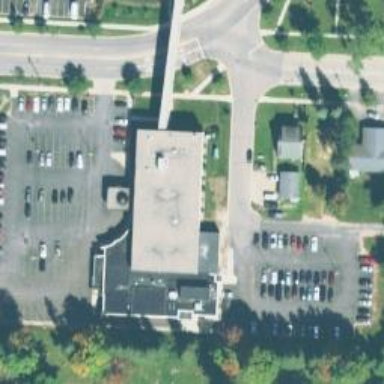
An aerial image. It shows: Healthcare clinic is depicted in the image.